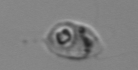
Label: Amoeba